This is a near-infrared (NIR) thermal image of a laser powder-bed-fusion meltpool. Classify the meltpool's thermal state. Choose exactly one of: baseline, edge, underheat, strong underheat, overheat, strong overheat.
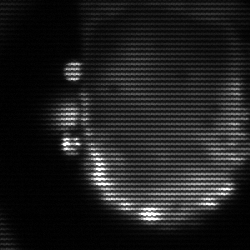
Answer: baseline